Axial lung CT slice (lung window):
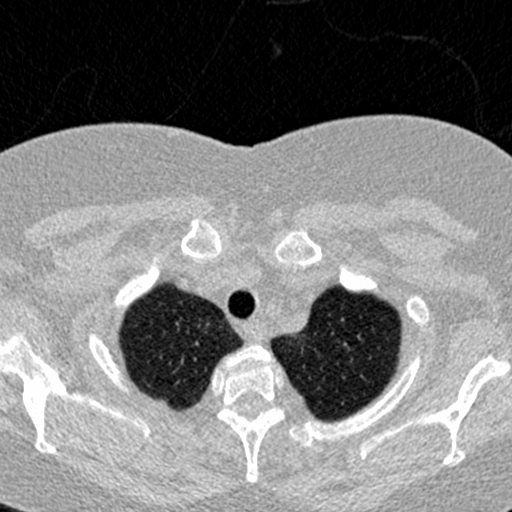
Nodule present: no